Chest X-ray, PA view. Patient: 17 years old, sex F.
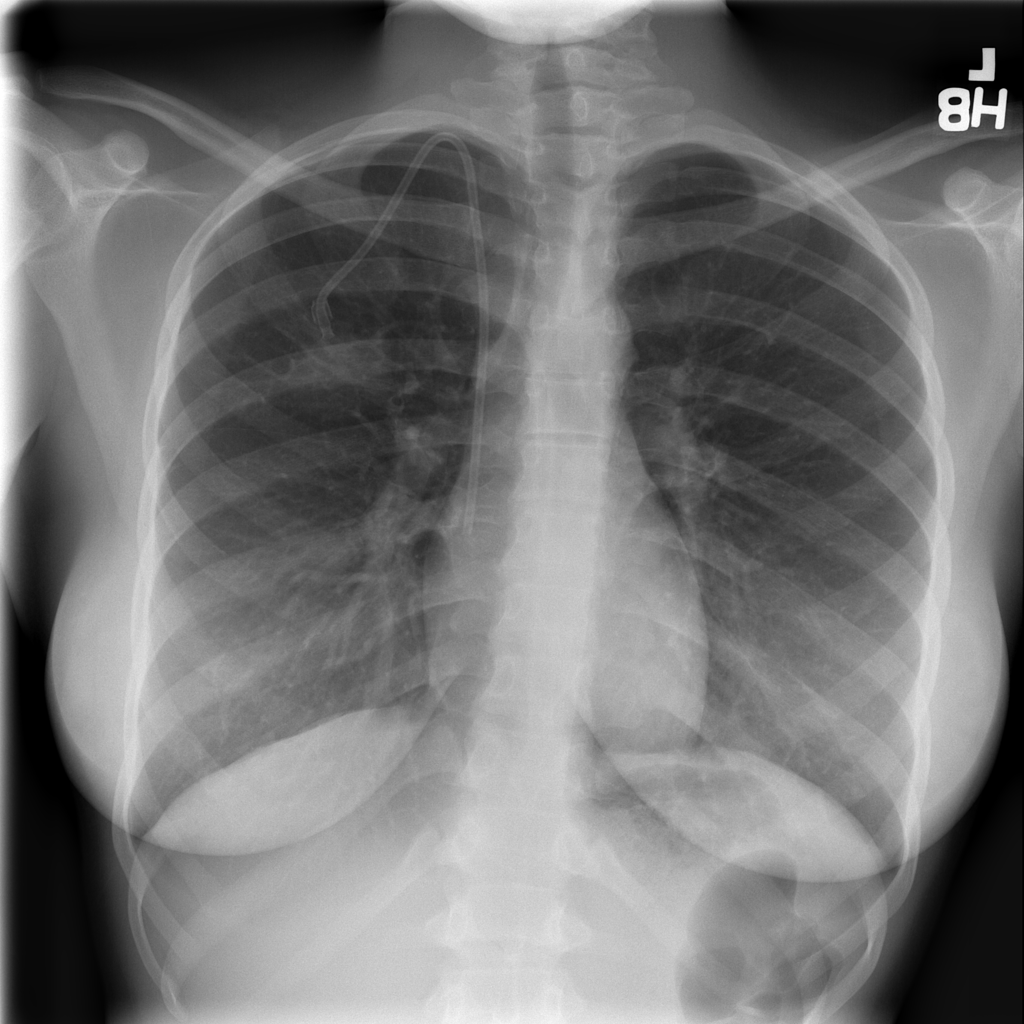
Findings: No Finding